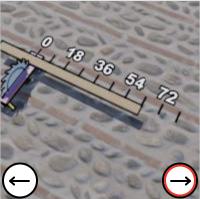
Task: length
Answer: 63
First scale value: 18.0